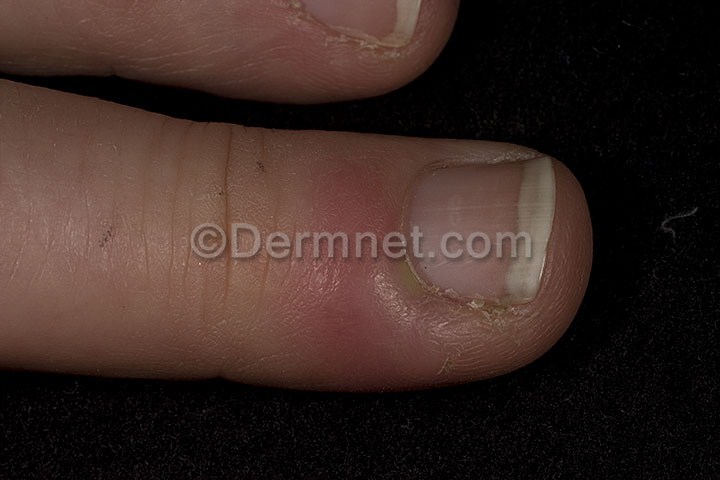
Disease: Nail Fungus and other Nail Disease